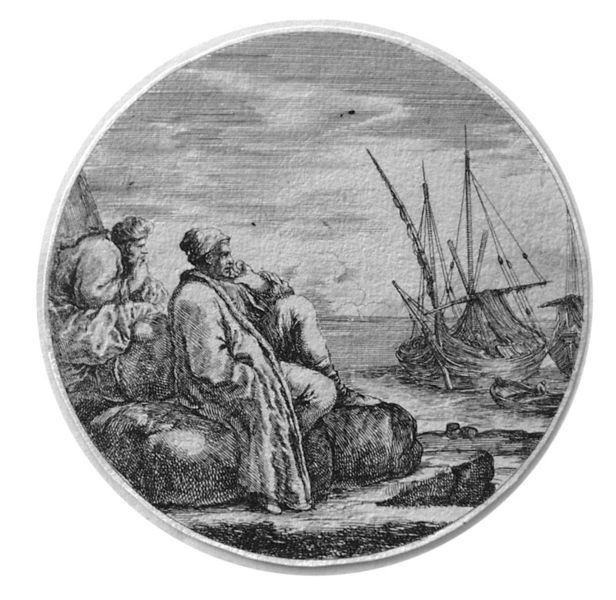
Titel: Landschaften und Seehäfen im Tondo (Paysages et ports de mer, dans des ronds): Zwei türkische Kaufleute im Profil von rechts, auf das Meer blickend
Künstler: Stefano della Bella
Standort: Karlsruhe
Institution: Staatliche Kunsthalle Karlsruhe
Schlagwörter: trauer, boot, hands, hat, men, people, robes, white, black, face, figures, gray, grey, old, painting, robe, seated, sit, sitting, looking, print, grafik, hand, wood, sad, cliff, cloud, clouds, greek, heaven, man, rock, rocks, sky, stone, boat, landscape, nature, ocean, sand, sea, ship, shore, water, waves, horizon, island, death, coast, flat, light, drawing, paper, black and white, gaze, dots, shadow, chin, coat, bird, etching, hats, illustration, line, sketch, birds, boots, faces, pen, leaning, beach, boats, crash, dead, mast, sail, sailor, sailors, seascape, shipwreck, storm, wreck, person, arms, cloak, bent, contemplation, ears, gazing, observe, shoes, thinking, watch, watching, engraving, pencil, schiff, wasser, harbor, circle, legs, war, book, figure, shoulders, seaside, ships, travel, horizont, shade, staring, wide, bank, graphik, land, port, meer, ufer, sailing, sails, gesture, hatching, round, textile, cross hatching, philosophy, waiting, mantel, thighs, black & white, broken, turban, knee, leg, wait, copper, pensive, thinker, boulder, trade, leather, felsen, lost, thought, thoughtful, hood, tornado, shoreline, caps, bag, bags, prints, rund, think, turbans, ferne, fischer, wharf, tunic, sailing ship, balck, circular, swim, shipmen, elbow, tondo, ropes, depressed, pirate, stranded, luggage, shipwrecked, denken, rigging, waitint, cloufs, wate, fishing boat, imprint, profiles, broken mast, pinhole, philosophers, warf, dory, boad, skif, bg, skiff, arrive, anticipation, tackle, calves, though, roundel, seemann, kutter, sid, sank, heavan, thinkers, warlike, wrexk, islane, survivak, ocena